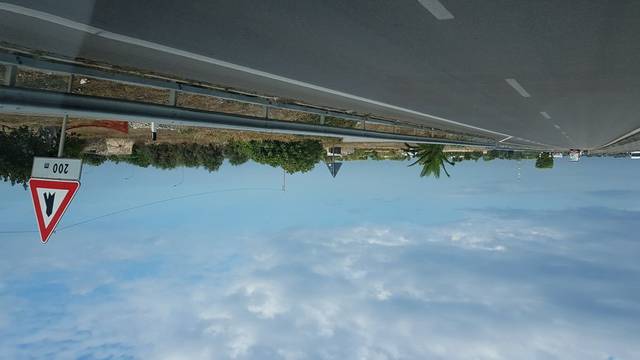
Region: Italy
Coordinates: 41.009, 17.19